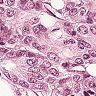
Metastatic tissue present: yes